Question: I want to do a page, and this page can open only one user. I want to do something like this: If user id = 1 then its opening else its throwing error.
I already tried this :
'''
if (in_array($this->action, array('controller' => 'users', 'action' => 'admin'))) {
$postId = (int) $this->request->params['pass'][0];
if ($this->User->isOwnedBy($postId, $users['id'] = 1)) {
return true;
}else{echo "You are not admin!";}
}
'''
Then I thinked, maybe this is a little bit easier ?
'''
public function admin($id = null) {
$this->User->id = $id;
if ($id == 1) {
echo 'You are admin';
}
else {
throw new NotFoundException(__('You are not admin !'));
}
}
'''
But its not working, How I get this user id in to this if. This second solution throwing only this error, but I dont want it, I want access if user id is 1.
Here is users picture

Thank you for any clue or solution.
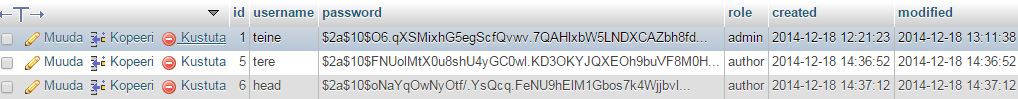
Answer: Try this-
'''
public function admin($id = null) {
$currentUserId = $this->Auth->user(id);
//$isAdmin = $this->User->hasAny(
//array('User.id' => $currentUserId)
//);
//if ($isAdmin) {
if ($currentUserId == 1)
echo 'You are admin';
} else {
throw new NotFoundException(__('You are not admin !'));
}
}
'''
For logged in users.